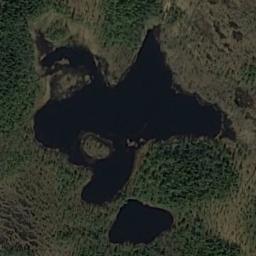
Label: lake